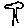
Label: tree